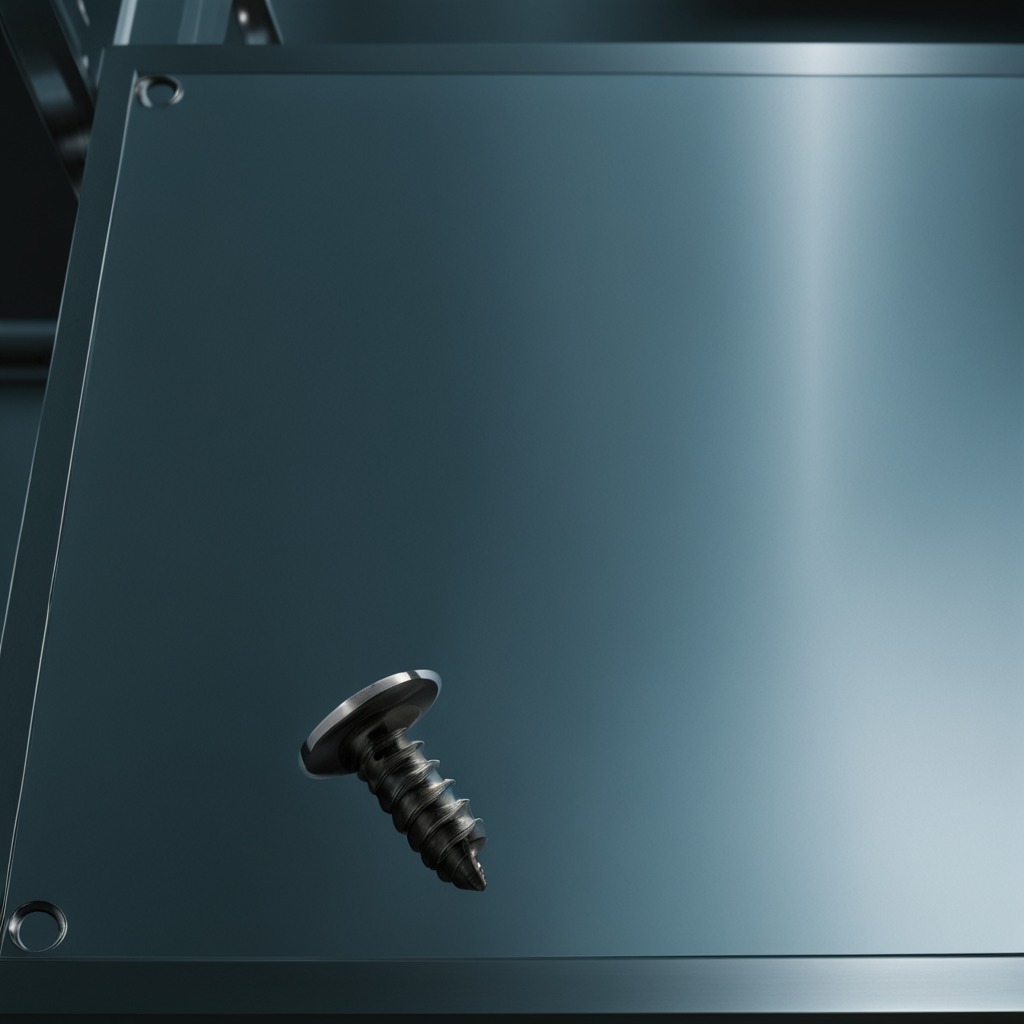
A metal screw is lying on a metal table in a machine shop under fluorescent lights.